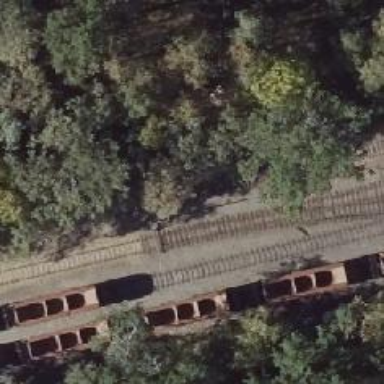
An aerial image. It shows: Railway switch with the turnout on the right side.